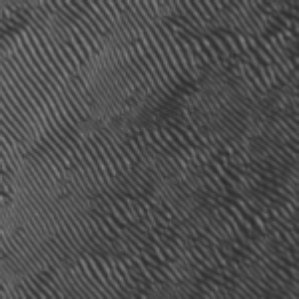
Label: frost